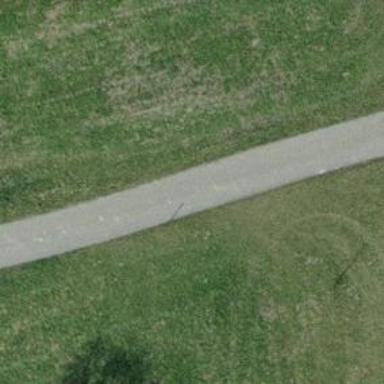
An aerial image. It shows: Unclassified road.